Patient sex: M
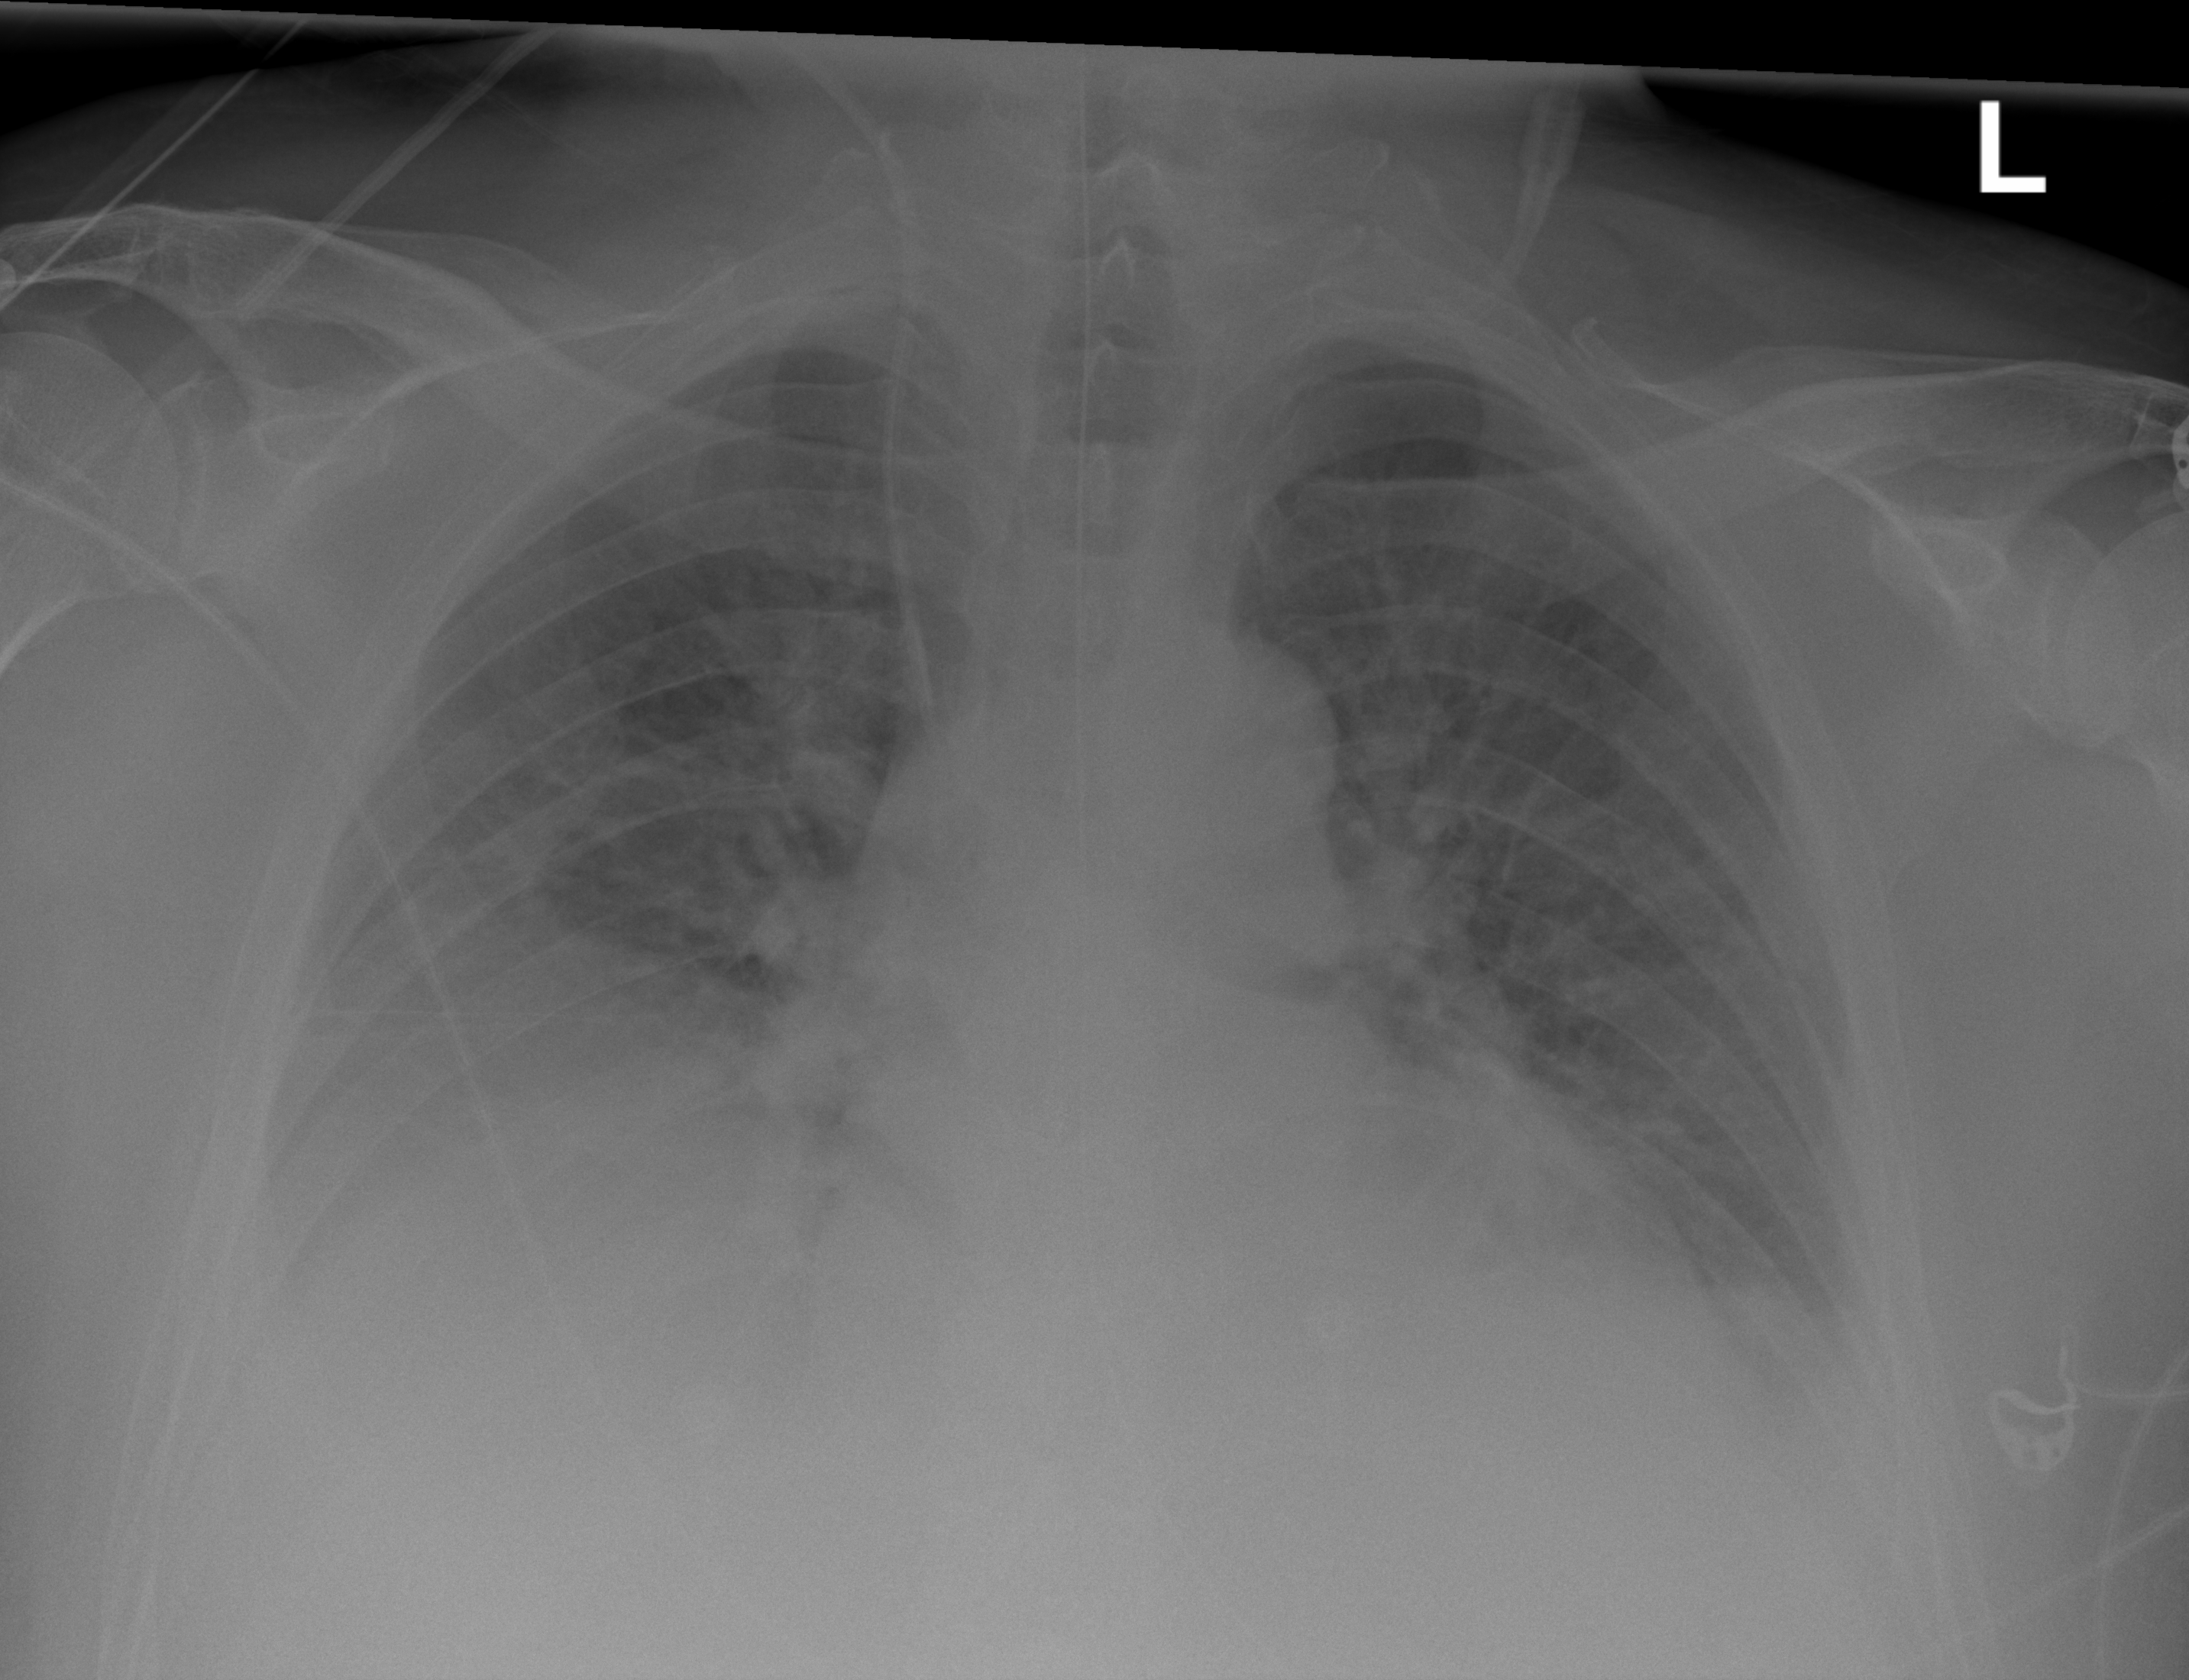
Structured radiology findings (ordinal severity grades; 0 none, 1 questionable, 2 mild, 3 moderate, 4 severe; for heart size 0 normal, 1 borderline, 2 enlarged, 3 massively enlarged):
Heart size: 0
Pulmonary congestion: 3
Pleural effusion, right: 3
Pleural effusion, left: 2
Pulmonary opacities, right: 0
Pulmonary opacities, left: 0
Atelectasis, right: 3
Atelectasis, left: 2